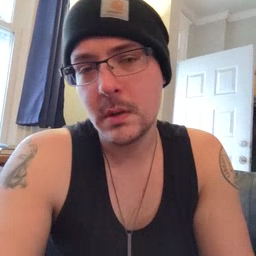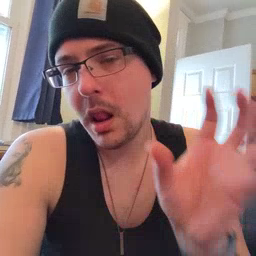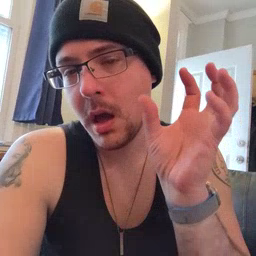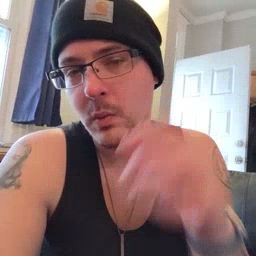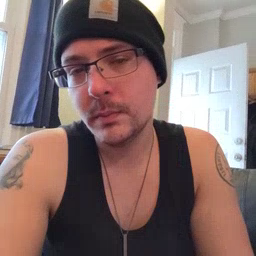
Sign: cloud